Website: ulta-beauty
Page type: customer-info-address
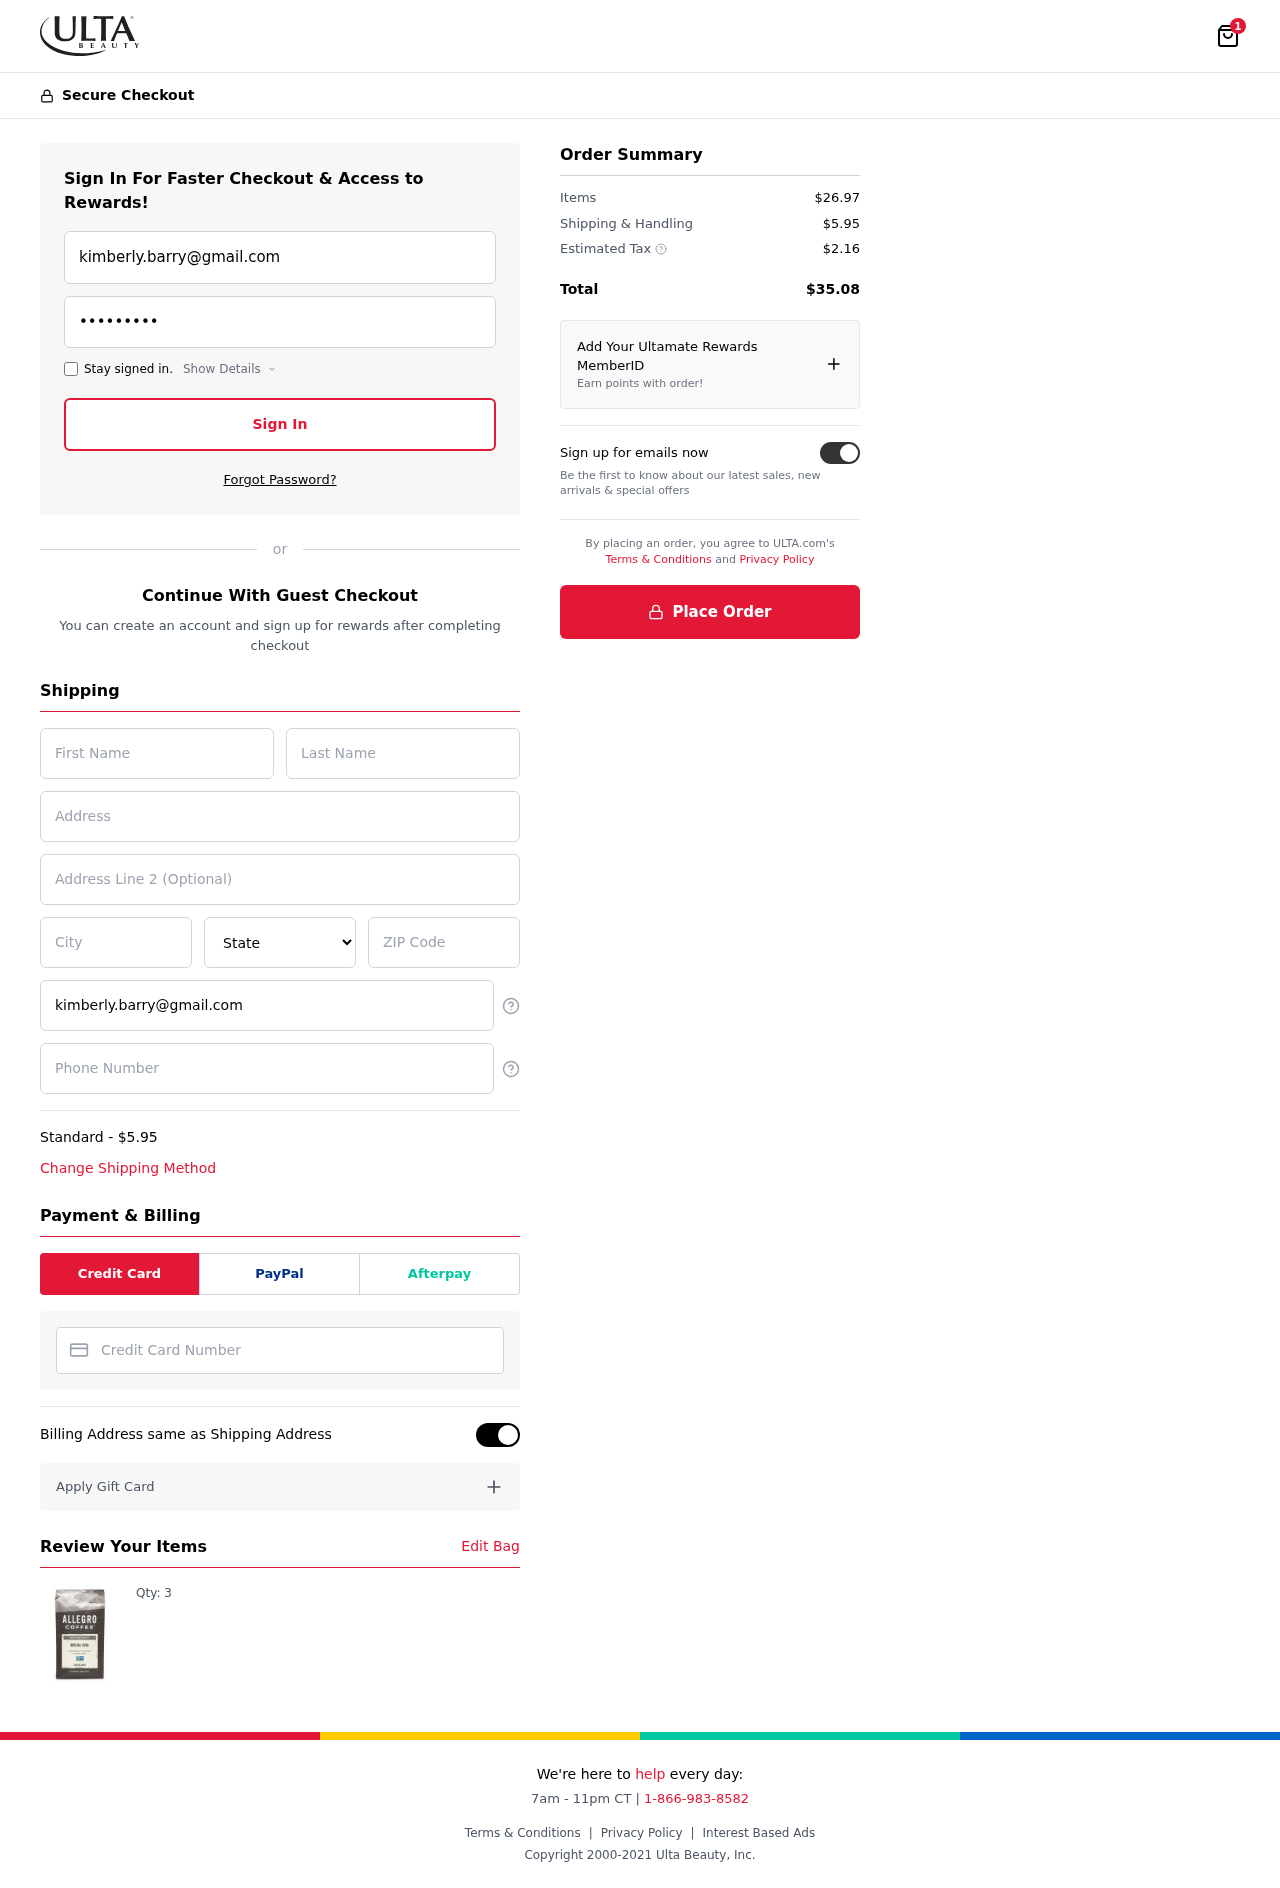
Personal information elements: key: PII_CARD_NUMBER
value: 4666 9742 6192 4446
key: PII_CITY
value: North Jamesmouth
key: PII_EMAIL
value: kimberly.barry@gmail.com
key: PII_FIRSTNAME
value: Kimberly
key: PII_LASTNAME
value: Barry
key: PII_PHONE
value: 9377660916
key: PII_POSTCODE
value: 71463
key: PII_STATE
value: AS
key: PII_STREET
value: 2626 Glenn Way Apt. 612
Product elements: key: PRODUCT1_QUANTITY
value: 3
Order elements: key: ORDER_NUM_ITEMS
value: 1
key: ORDER_SHIPPING_COST
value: $5.95
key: ORDER_ITEMS_TOTAL
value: $26.97
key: ORDER_SHIPPING_COST2
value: $5.95
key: ORDER_TAX
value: $2.16
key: ORDER_TOTAL
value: $35.08